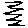
Label: zigzag